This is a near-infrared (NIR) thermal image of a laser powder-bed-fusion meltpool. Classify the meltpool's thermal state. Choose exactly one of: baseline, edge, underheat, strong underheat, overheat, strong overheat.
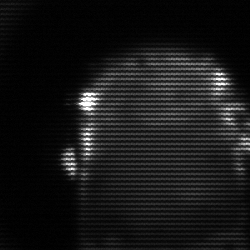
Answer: baseline